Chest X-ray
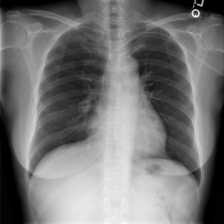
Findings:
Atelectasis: negative
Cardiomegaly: negative
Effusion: negative
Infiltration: negative
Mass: negative
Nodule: negative
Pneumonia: negative
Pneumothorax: negative
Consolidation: negative
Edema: negative
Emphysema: negative
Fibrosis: negative
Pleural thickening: negative
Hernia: negative